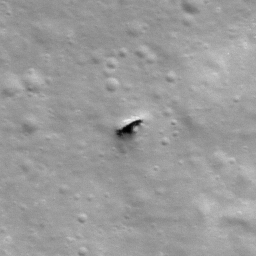
Pit: Stevinus 19
Host crater: Stevinus
Host type: impact_melt
Lunar coordinates: latitude -32.934, longitude 53.798